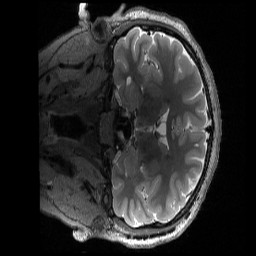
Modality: T2w
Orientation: coronal
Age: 23
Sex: female
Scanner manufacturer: siemens
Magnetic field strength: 3 T
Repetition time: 3.2 s
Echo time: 0.563 s